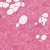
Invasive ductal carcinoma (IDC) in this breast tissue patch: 0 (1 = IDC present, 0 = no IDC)